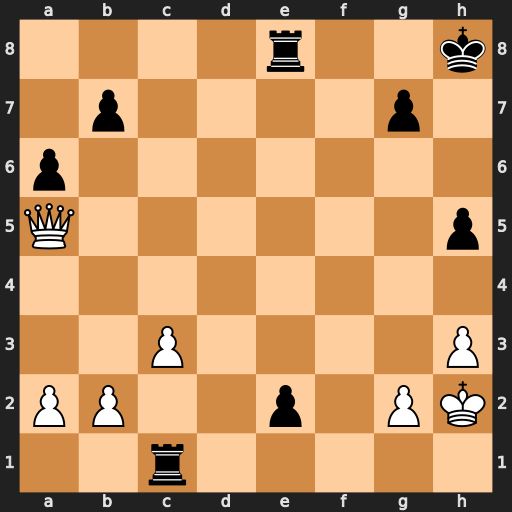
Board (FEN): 4r2k/1p4p1/p7/Q6p/8/2P4P/PP2p1PK/2r5
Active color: w
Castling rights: -
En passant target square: -
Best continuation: Qxh5+ Kg8 Qxe8+